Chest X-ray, AP view. Patient: 38 years old, sex M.
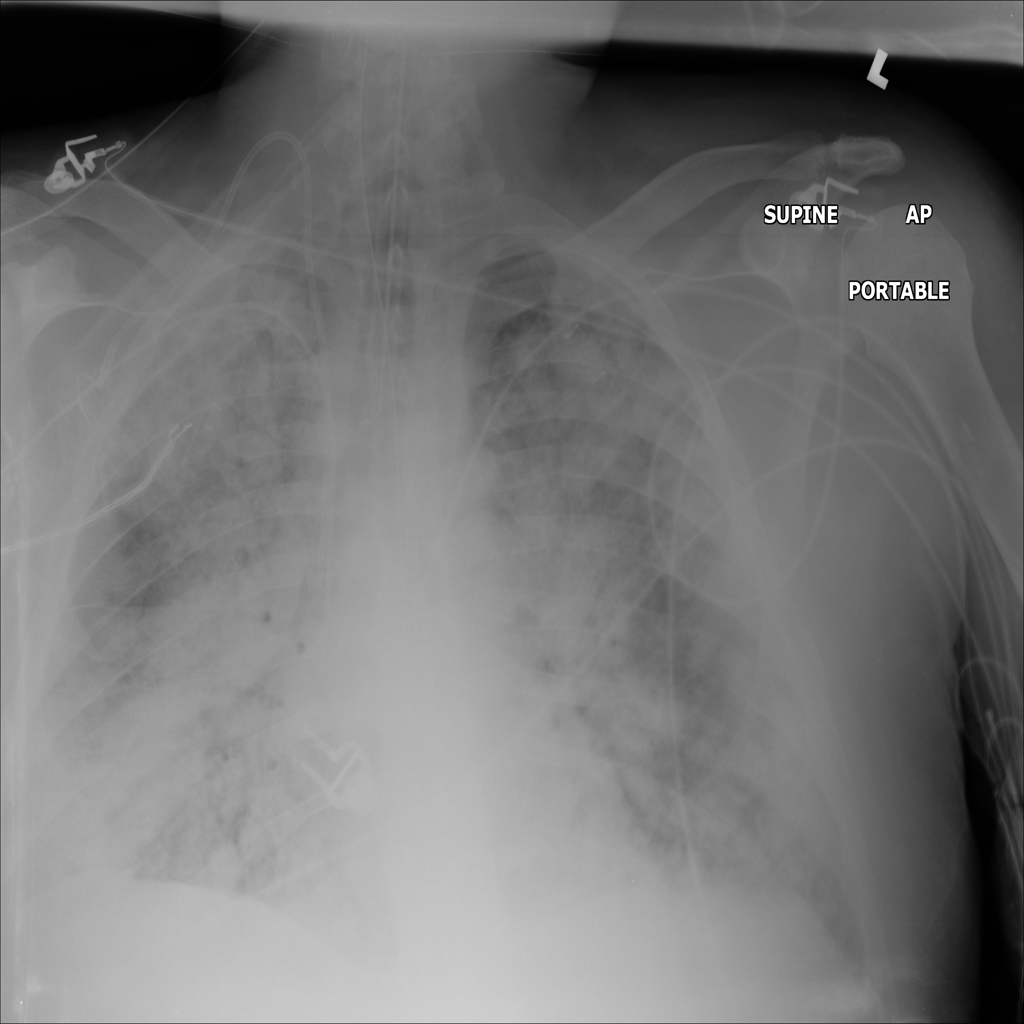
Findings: Infiltration